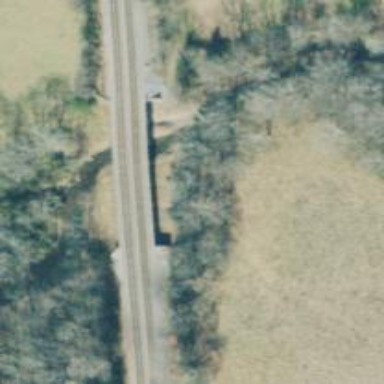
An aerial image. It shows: Railway bridge.